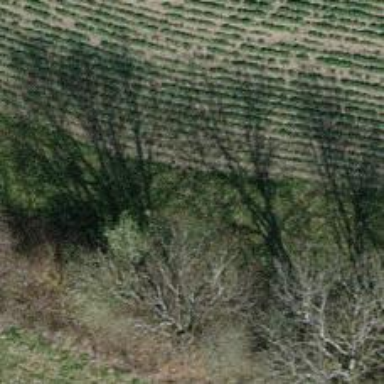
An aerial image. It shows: Row of trees in natural setting.